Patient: sex M, age 61
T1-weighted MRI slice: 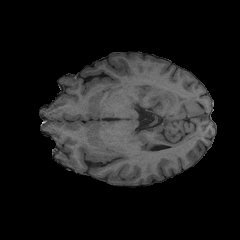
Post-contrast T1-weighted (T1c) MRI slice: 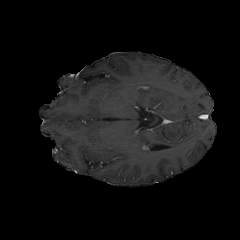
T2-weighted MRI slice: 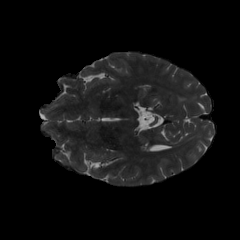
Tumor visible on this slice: no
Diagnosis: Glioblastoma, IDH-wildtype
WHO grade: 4